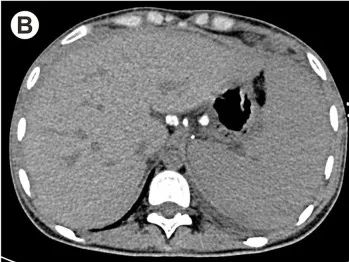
Multiple calcified hilar lymph nodes.
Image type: radiology (ct)